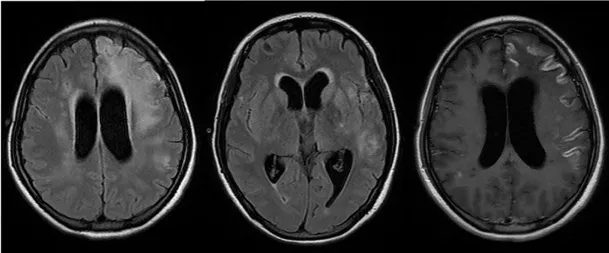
Brain MRI of the patient. (B, C) Repeated MRI revealed that lesions were enlarged and meningeal enhancement was even more obvious after effective antibiotic therapy and induced labor.
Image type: radiology (mri)